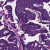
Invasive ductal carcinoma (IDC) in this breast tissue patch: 1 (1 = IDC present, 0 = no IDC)